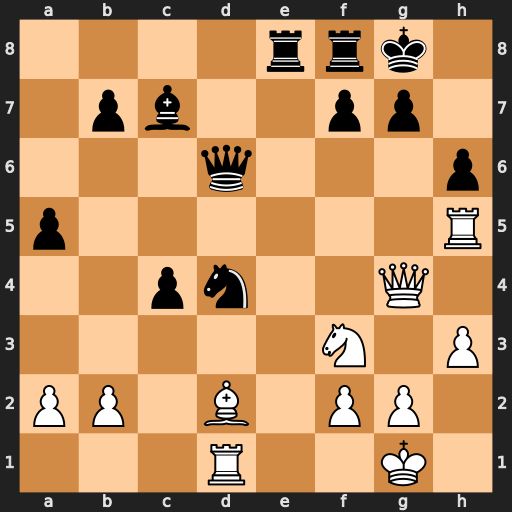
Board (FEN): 4rrk1/1pb2pp1/3q3p/p6R/2pn2Q1/5N1P/PP1B1PP1/3R2K1
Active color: w
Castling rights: -
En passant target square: -
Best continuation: Qxd4 Qxd4 Nxd4